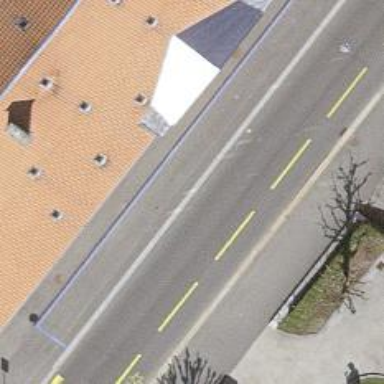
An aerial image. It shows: Public transport stop position.